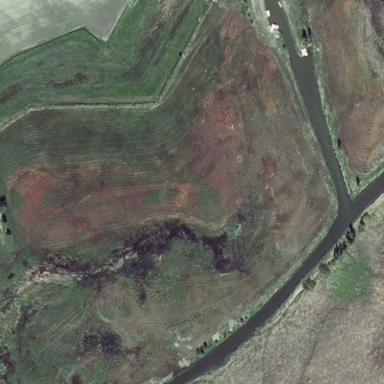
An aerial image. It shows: Reedbed in wetland area.